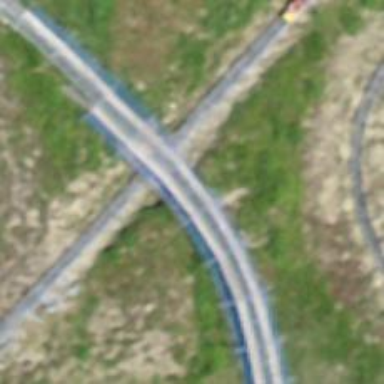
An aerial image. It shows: Bridge leading to summer toboggan attraction.